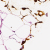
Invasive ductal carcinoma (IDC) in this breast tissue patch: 0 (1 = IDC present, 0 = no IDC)